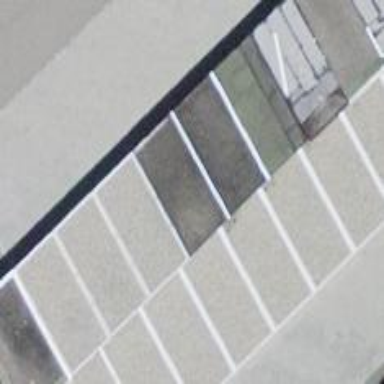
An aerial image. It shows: Flat-roofed garage.